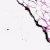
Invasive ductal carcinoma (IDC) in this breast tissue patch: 0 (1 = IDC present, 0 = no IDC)